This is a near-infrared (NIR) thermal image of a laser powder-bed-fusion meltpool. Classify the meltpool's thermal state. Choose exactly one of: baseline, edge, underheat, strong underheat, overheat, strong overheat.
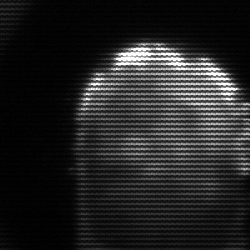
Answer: baseline